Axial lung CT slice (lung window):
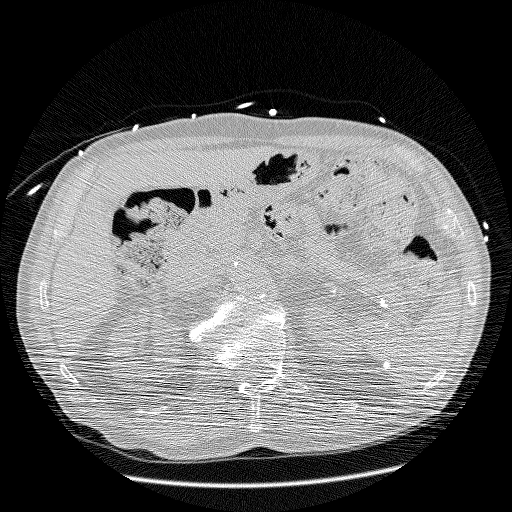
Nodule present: no